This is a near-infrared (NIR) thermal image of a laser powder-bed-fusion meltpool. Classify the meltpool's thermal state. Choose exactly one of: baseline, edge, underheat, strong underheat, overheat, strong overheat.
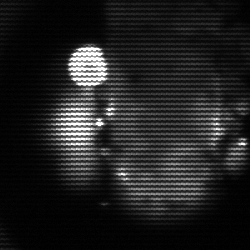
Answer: strong underheat